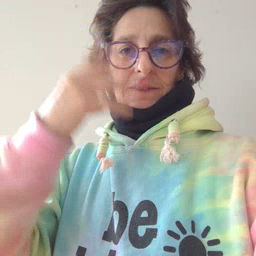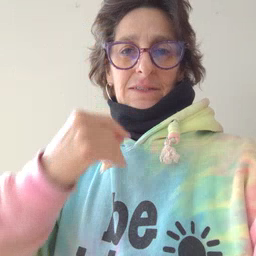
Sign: sleepy